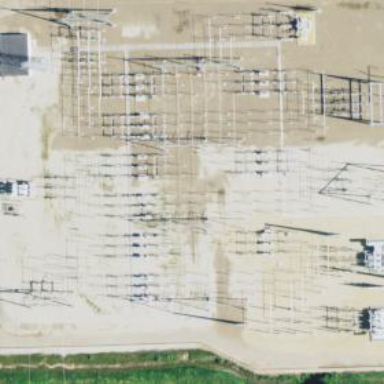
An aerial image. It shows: Switch used for power control.